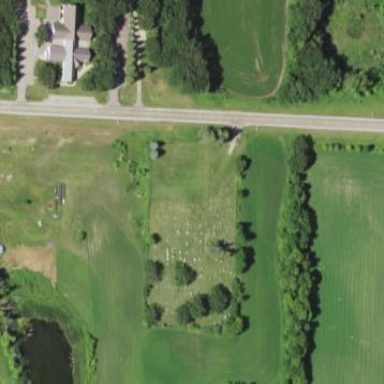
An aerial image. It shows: Cemetery.